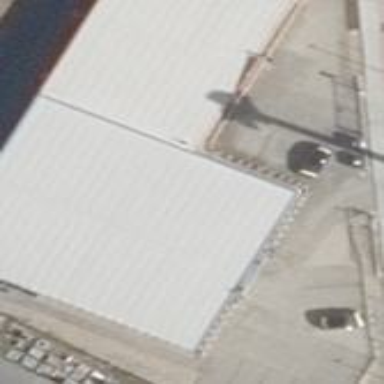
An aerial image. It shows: Commercial building.